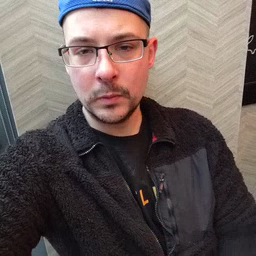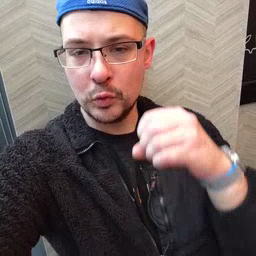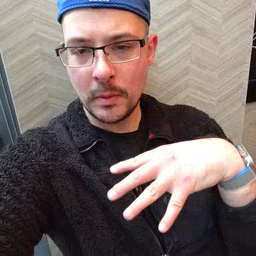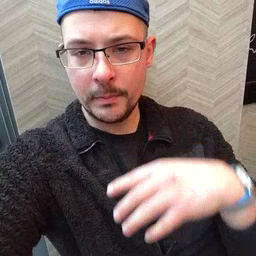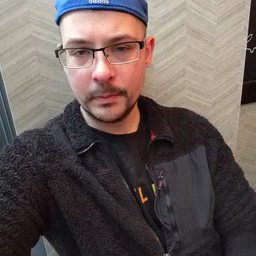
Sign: drop